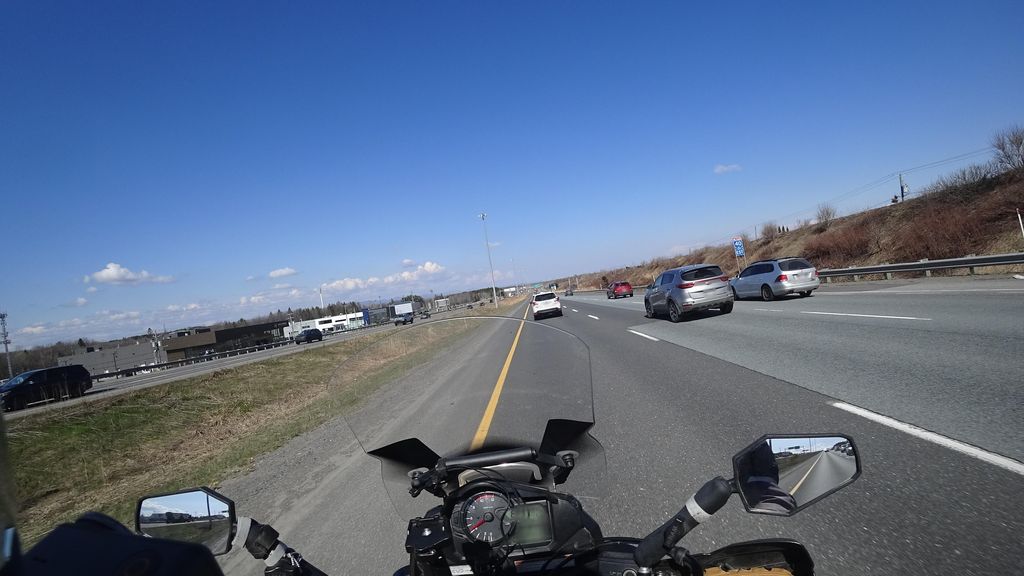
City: quebec_city